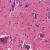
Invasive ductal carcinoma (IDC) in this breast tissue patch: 0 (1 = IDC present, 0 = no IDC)